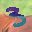
Label: 3